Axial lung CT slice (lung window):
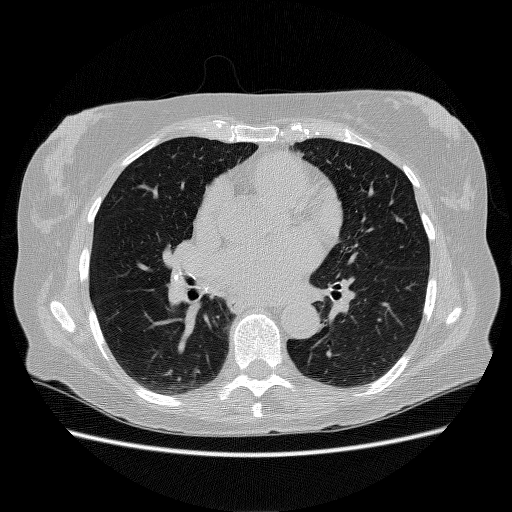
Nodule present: no